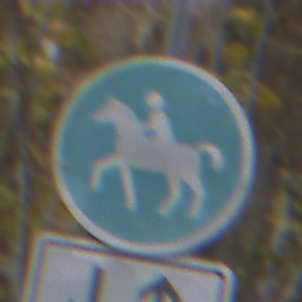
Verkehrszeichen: Reitweg
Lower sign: RichtungsangabeDurchPfeile8
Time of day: MorningAfternoon
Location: Outdoor (Urban)
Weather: PartlyCloudy
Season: NotSpecified
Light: Natural